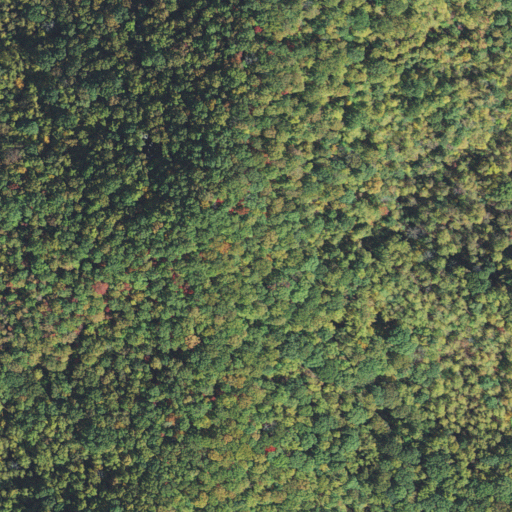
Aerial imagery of mountain in North Carolina named Granny Green Mountain containing deciduous forest and mixed forest